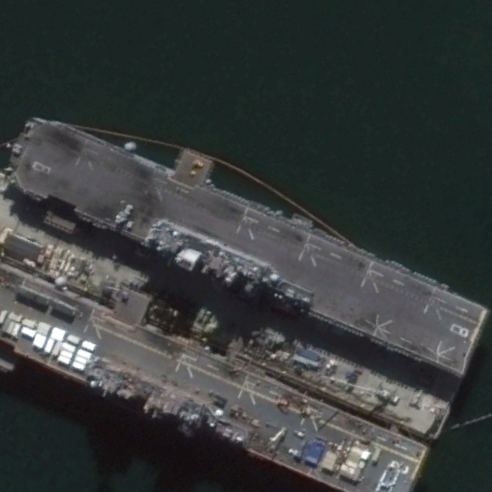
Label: assault